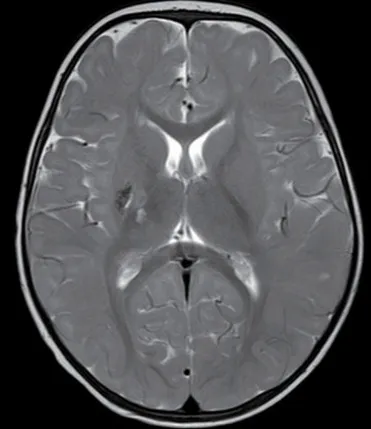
MRI Depiction of Cerebral Infarction in a 7-Month-Old Infant Post COVID-19. (C, D) Follow-up MRI one month post-stroke. Patchy areas exhibiting long T1 and T2 signal intensities are present in the right basal ganglia and right thalamus, characterized by short T1 signals and comparatively shorter T2 signals within the lesions. No other significant abnormal MR signal anomalies are detected. Notably, regions of encephalomalacia are evident in the right basal ganglia and right thalamus, with a discernible reduction in lesion size relative to earlier assessments.
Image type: radiology (mri)